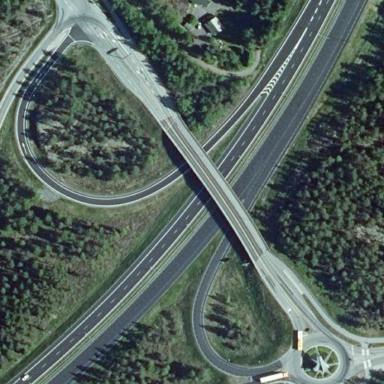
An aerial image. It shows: Bridge with beam structure.